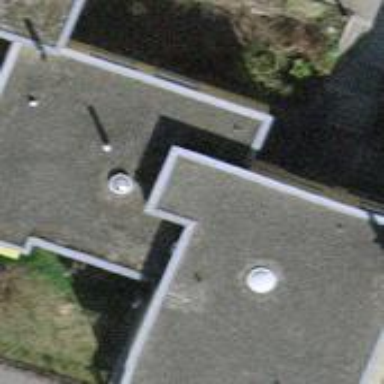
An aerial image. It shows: Terrace building.